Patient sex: M
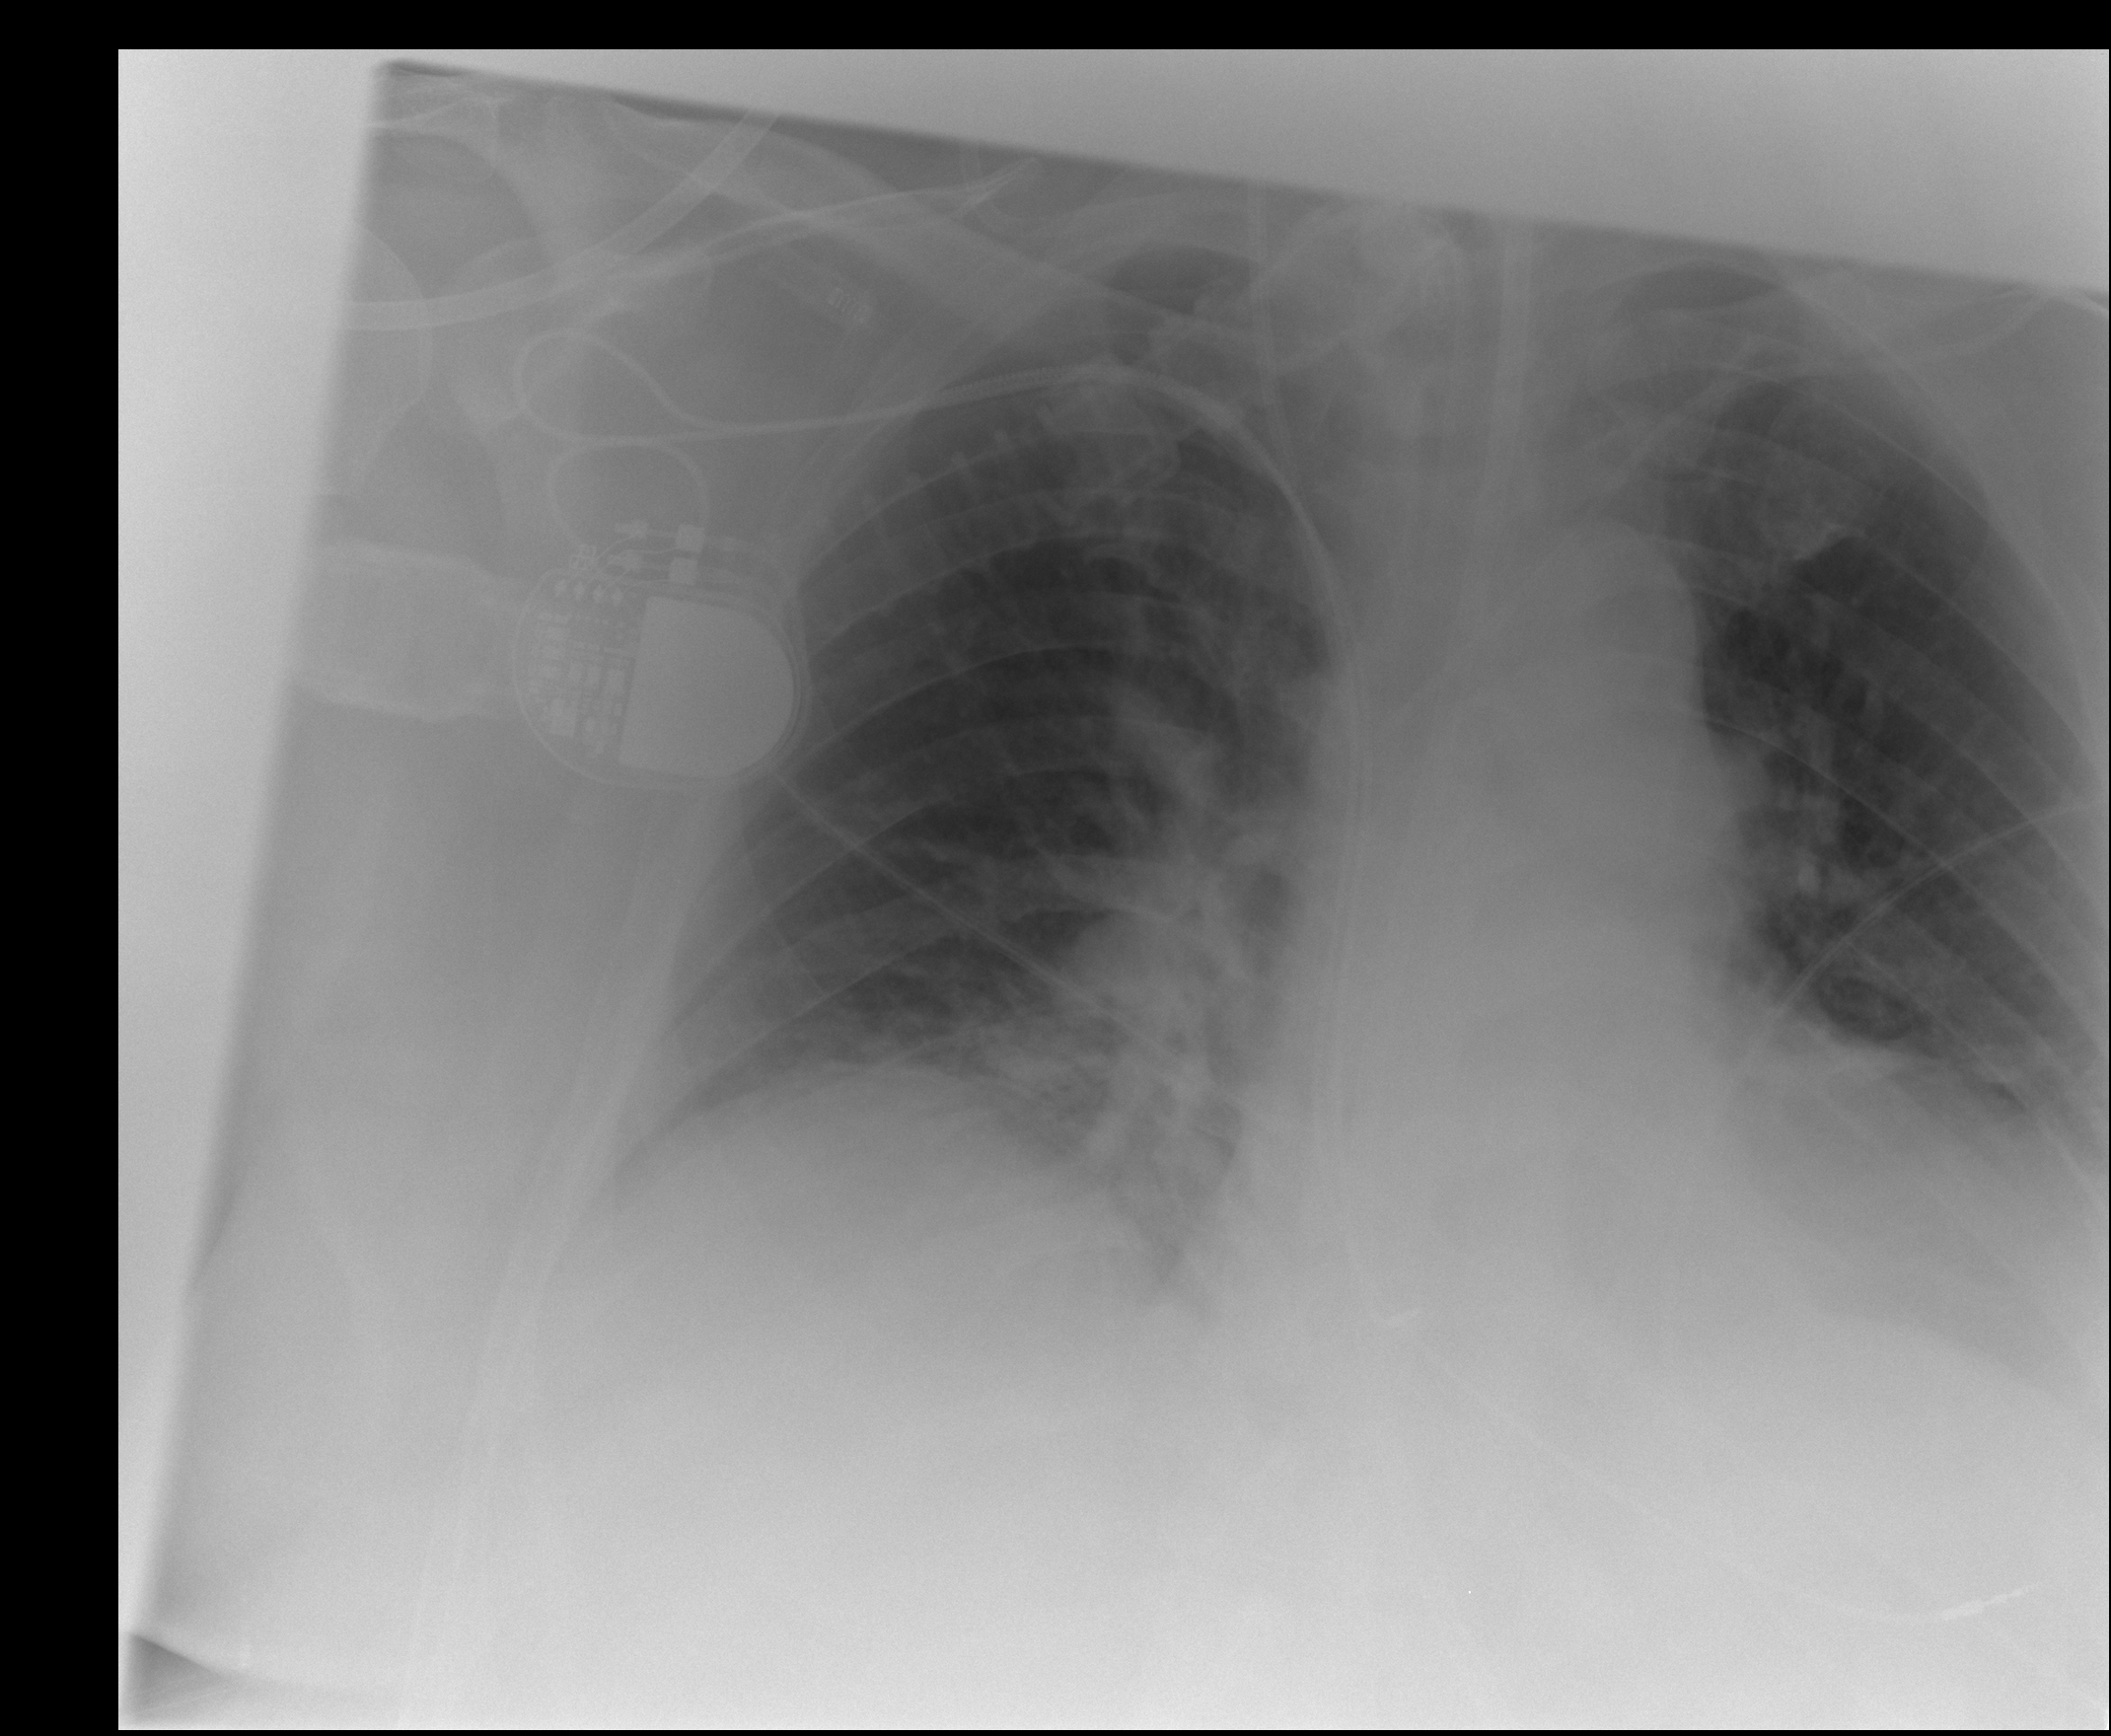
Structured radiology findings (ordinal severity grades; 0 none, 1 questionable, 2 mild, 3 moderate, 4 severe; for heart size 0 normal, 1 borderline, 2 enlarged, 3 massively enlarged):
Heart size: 2
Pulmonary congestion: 3
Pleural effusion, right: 0
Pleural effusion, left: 2
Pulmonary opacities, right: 2
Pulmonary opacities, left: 2
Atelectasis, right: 0
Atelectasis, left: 0